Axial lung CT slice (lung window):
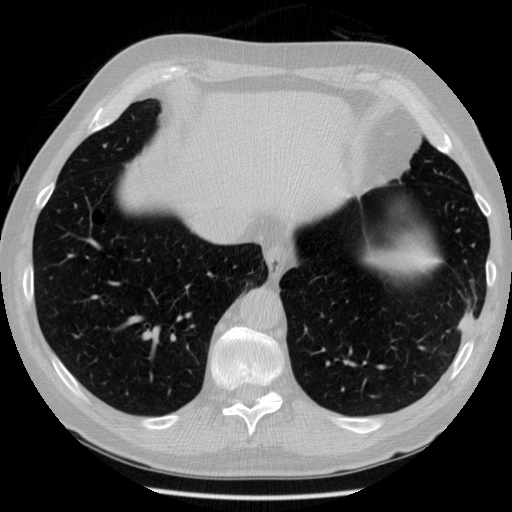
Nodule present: no